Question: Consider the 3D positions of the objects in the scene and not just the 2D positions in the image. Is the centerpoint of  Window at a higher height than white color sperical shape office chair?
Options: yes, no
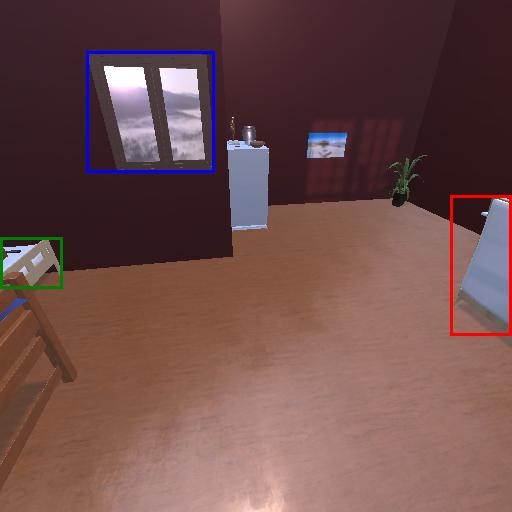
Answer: yes